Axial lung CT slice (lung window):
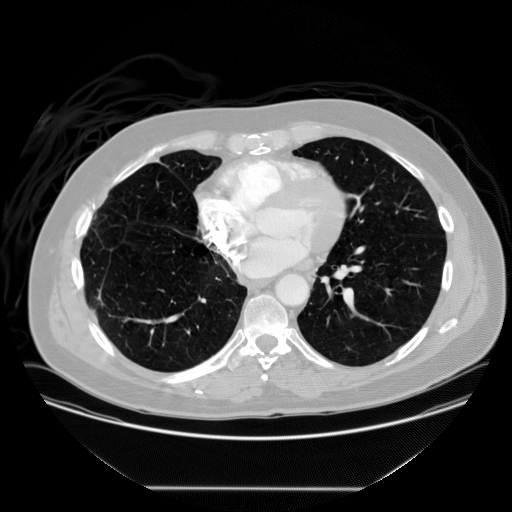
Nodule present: no